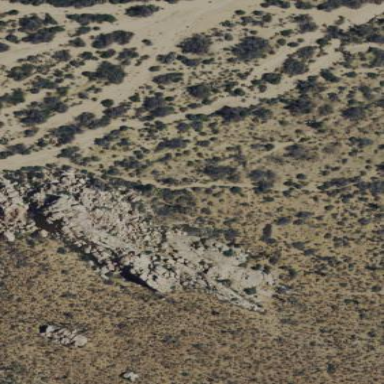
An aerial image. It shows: Landscape dominated by bare rock.